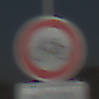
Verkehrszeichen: VerbotRadverkehr
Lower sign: ZeitangabenMitBeschraenkungAufWochentage7
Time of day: MorningAfternoon
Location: Outdoor (Nature)
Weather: Clear
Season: NotSpecified
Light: Natural